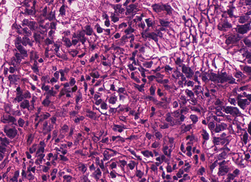
Tumor epithelial tissue: yes
Tumor-associated stroma tissue: yes
Normal tissue: no